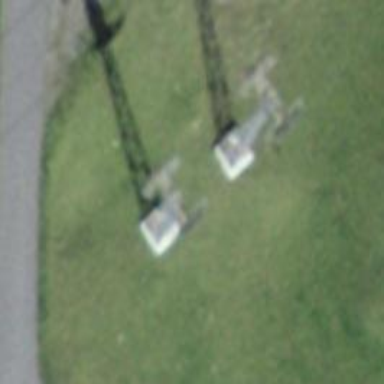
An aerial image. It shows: Pylon for aerialway.